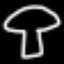
Label: mushroom